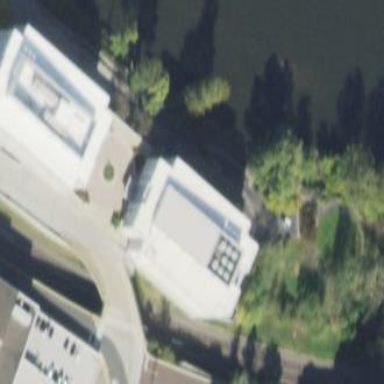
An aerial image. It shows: Commercial building.